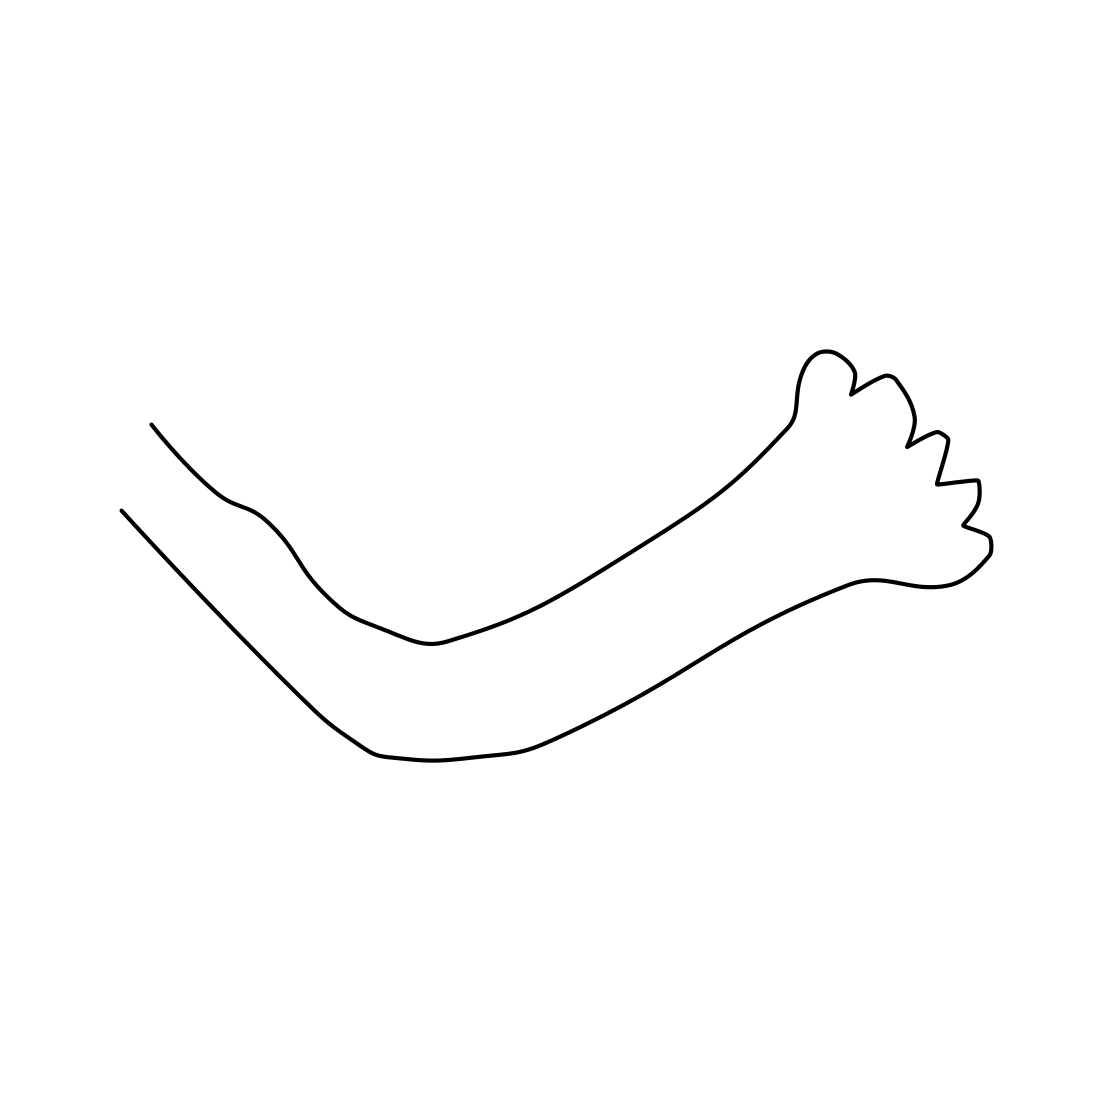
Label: arm